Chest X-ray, PA view. Patient: 33 years old, sex F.
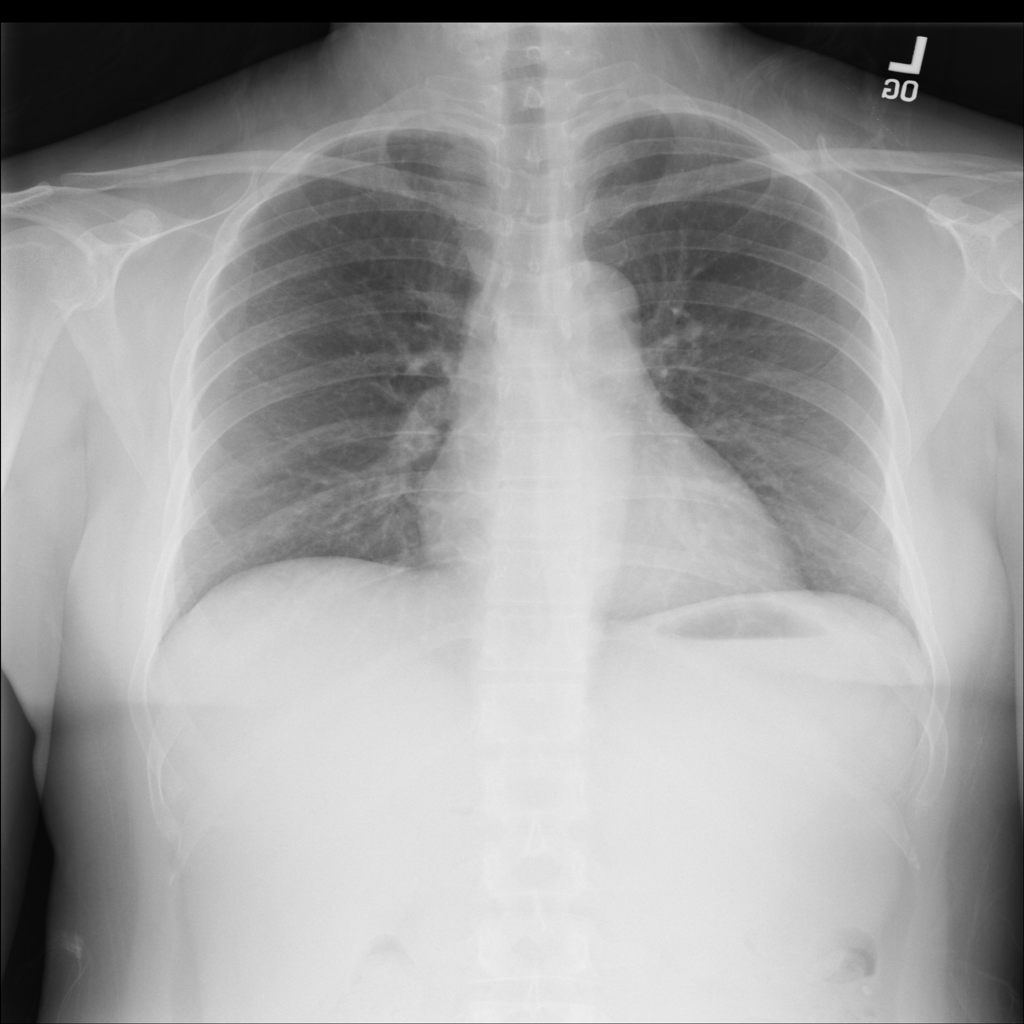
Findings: No Finding